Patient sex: M
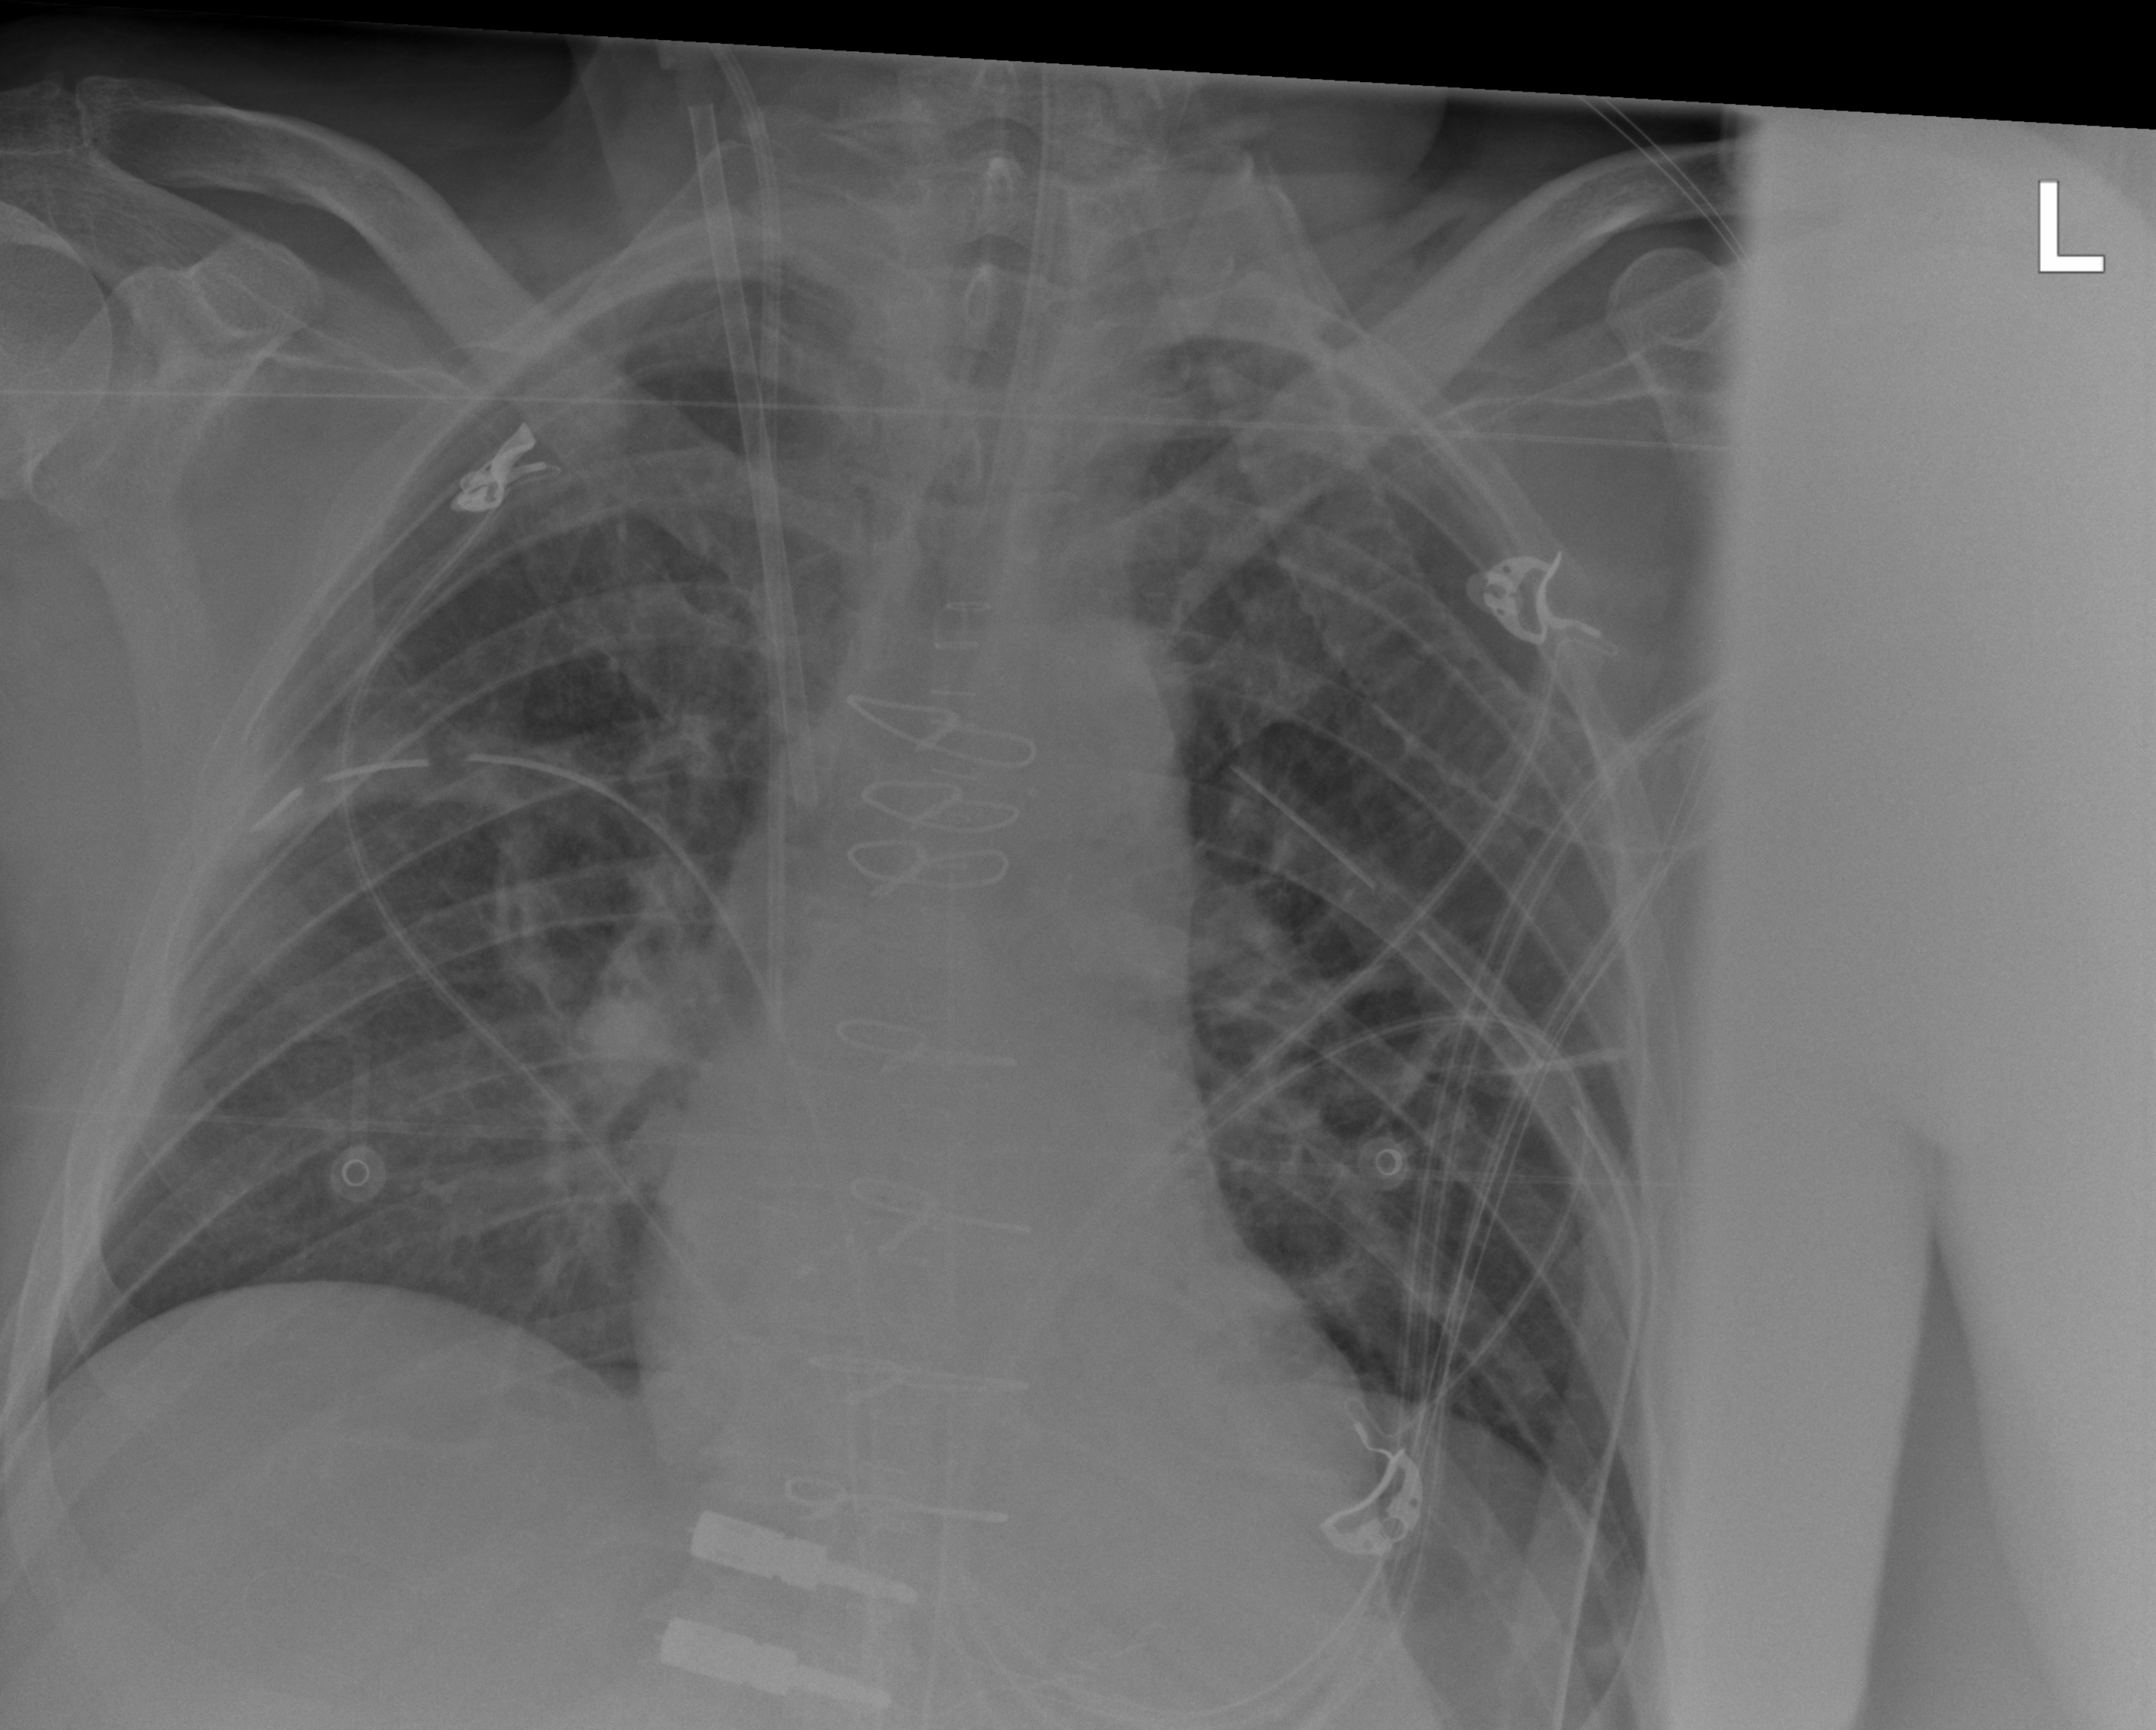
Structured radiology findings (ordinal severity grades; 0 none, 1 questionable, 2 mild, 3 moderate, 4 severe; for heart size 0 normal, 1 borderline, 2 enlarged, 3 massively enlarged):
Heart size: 0
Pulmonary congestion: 0
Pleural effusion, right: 0
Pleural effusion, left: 0
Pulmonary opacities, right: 0
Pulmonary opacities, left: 0
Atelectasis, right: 2
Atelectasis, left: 0